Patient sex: F
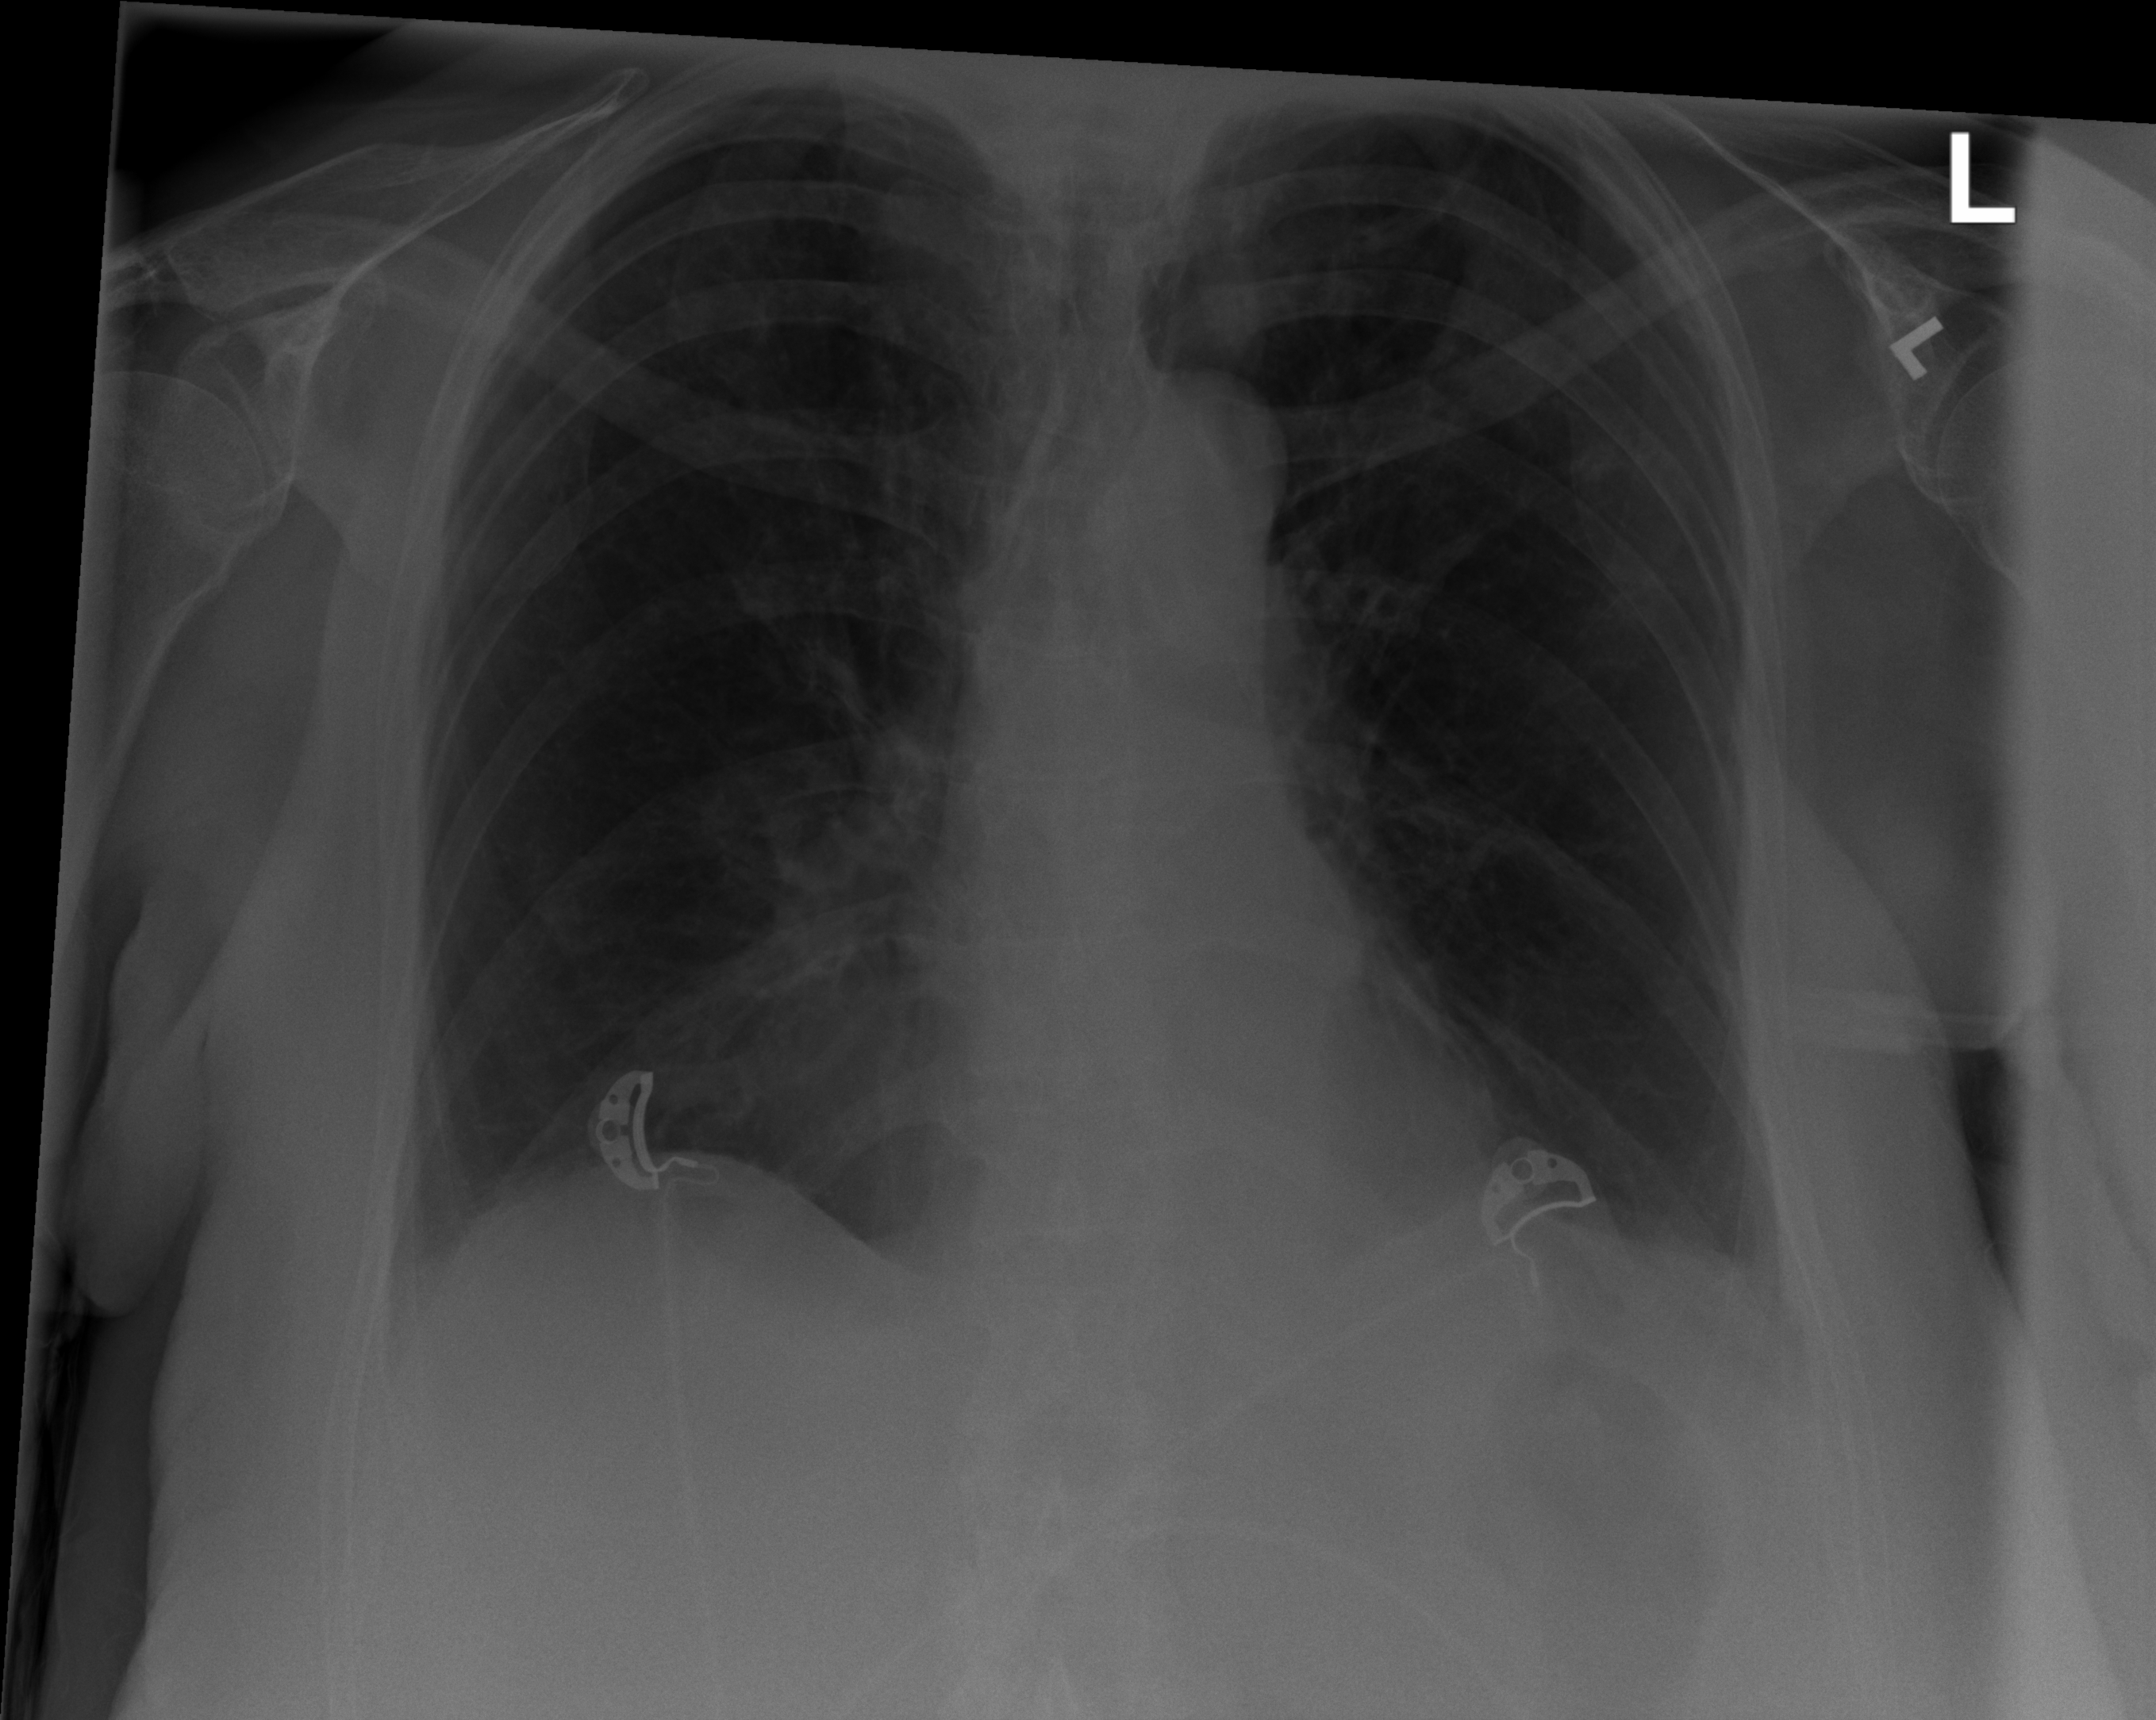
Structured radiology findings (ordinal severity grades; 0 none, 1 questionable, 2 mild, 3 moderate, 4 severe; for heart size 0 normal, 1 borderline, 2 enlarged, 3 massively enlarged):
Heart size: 1
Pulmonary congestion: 0
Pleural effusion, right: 2
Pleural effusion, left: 2
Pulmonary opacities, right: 0
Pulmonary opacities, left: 0
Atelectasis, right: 1
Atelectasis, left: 1